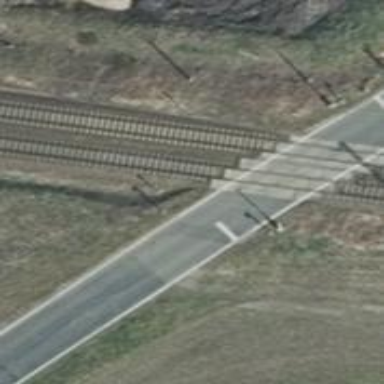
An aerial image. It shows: Railway signal.